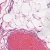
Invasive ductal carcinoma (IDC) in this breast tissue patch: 0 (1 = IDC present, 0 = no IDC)